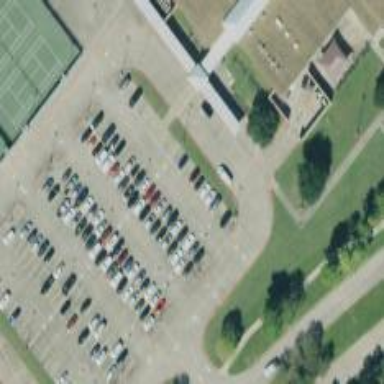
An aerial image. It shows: Parking space.